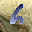
Label: 6